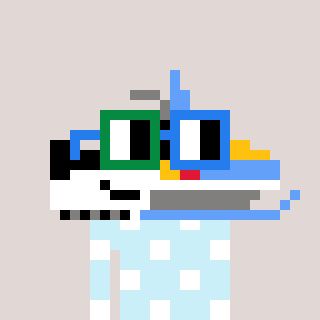
a pixel art character with square green and blue glasses, a snowmobile-shaped head and a cold-colored body on a warm background